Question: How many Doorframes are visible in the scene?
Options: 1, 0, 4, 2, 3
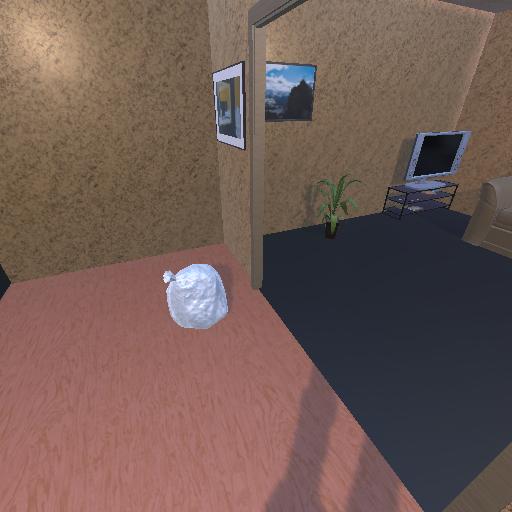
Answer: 1